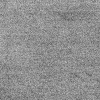
Atmospheric dust classification: dusty